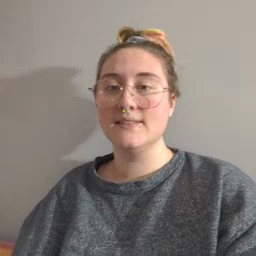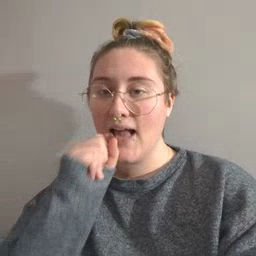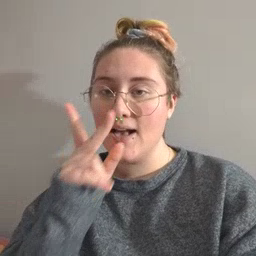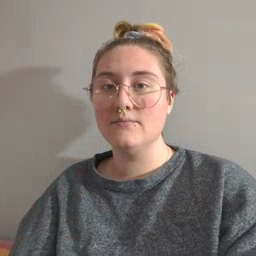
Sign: snack